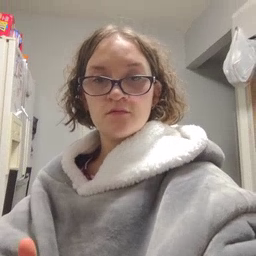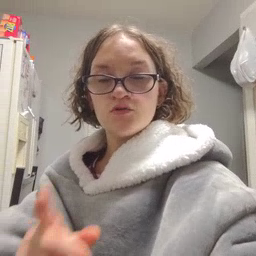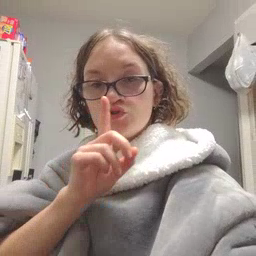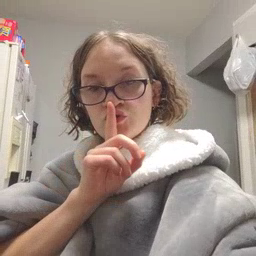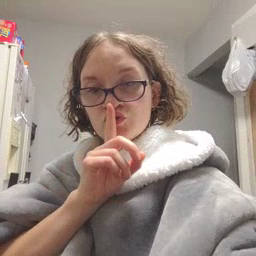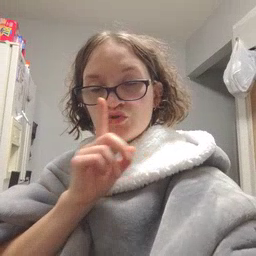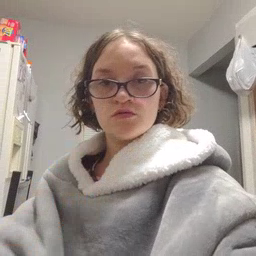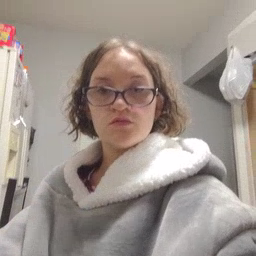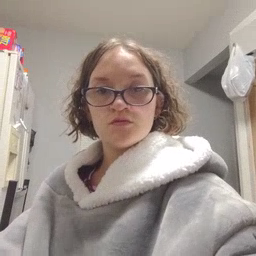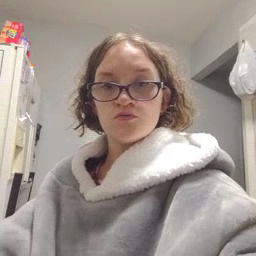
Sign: shhh